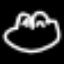
Label: frog